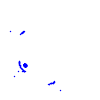
Particle: pion